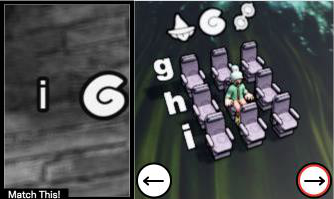
Task: seats
Answer: no